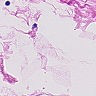
Metastatic tissue present: no